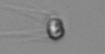
Label: Chaetoceros